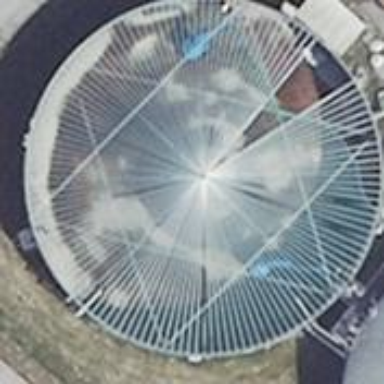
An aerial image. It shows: Building that serves as silo.